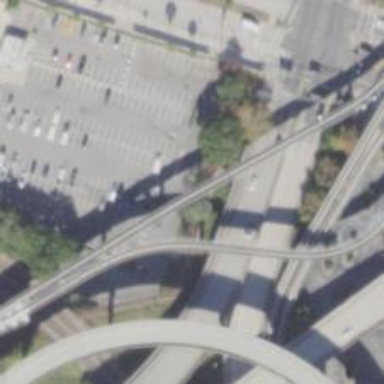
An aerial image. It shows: Monorail bridge over yard.